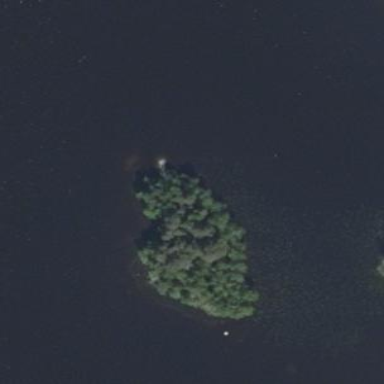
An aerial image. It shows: Islet.